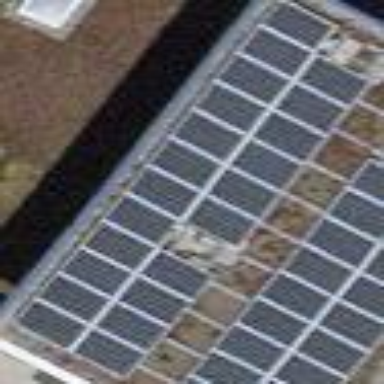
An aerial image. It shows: Solar photovoltaic panel generator.